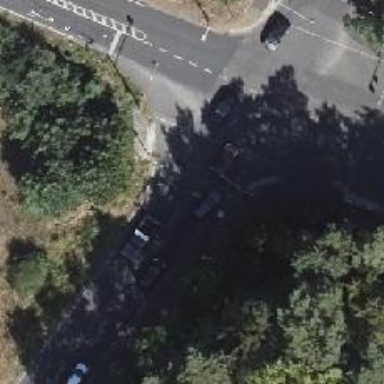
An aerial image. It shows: Road with traffic signals controlling the flow of traffic.